Question: Ok.... so I made a quick diagram to sorta explain what I'm hoping to accomplish. Sadly math is not my forte and I'm hoping one of you wizards can give me the correct formulas :) This is for a c++ program, but really I'm looking for the formulas rather than c++ code.

Ok, now basically, the red circle is our 0,0 point, where I'm standing. The blue circle is 300 units above us and at what I would assume is a 0 degree's angle. I want to know, how I can find a find the x,y for a point in this chart using the angle of my choice as well as a certain distance of my choice.
I would want to know how to find the x,y of the green circle which is lets say 225 degrees and 500 units away.
So I assume I have to figure out a way to transpose a circle that is 500 units away from 0,0 at all points than pick a place on that circle based on the angle I want? But yeah no idea where to go from there.
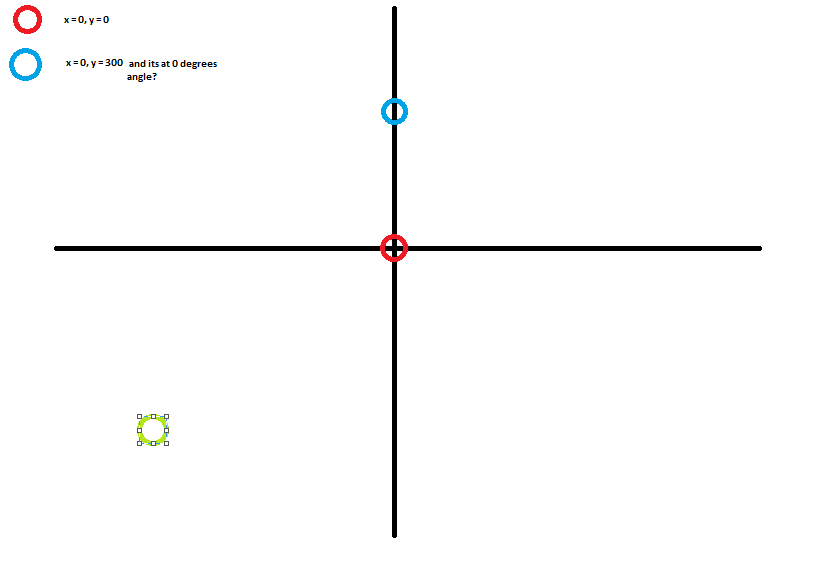
Answer: A point on a plane can be expressed in two main mathematical representations, cartesian (thus 'x,y') and polar : using a distance from the center and an angle. Typically 'r' and a greek letter, but let's use 'w'.
## Definitions
Under common conventions, r is the distance from the center (0,0) to your point, and
angles are measured going counterclockwise (for positive values, clockwise for negative), with the 0 being the horizontal on the right hand side.
## Remarks
Note a few things about angles in polar representations :
- angles can be expressed with radians as well, with p being the same angle as 180deg, thus p/2 90deg and so on. p=3.14 (approx.) is defined by 2p=the perimeter of a circle of radius 1.- angles can be represented modulo a full circle. A full circle is either 2p or 360deg, thus +90deg is the same as -270deg, and +180deg and -180deg are the same, as well as 3p/4 and -5p/4, 2p and 0, 360deg and 0deg, etc. You can consider angles between [-p,p] (that is [-180,180]) or [0,2p] (i.e. [0,360]), or not restrain them at all, it doesn't matter.- when your point is in the center (r=0) then the angle w is not really defined.- r is by definition always positive. If r is negative, you can change its sign and add half a turn (p or 180deg) to get coordinates for the same point.
## Points on your graph
- red : x=0, y=0 or r=0 w= any value- blue : x=0, y=300 or r=300 and w=90deg- green : x=-400, y=-400 or r=-565 and w=225deg (approximate values, I didn't do the actual measurements)
Note that for the blue point you can have w=-270deg, and for the green w=-135deg, etc.
## Going from one representation to the other
Finally, you need trigonometry formulas to go back and forth between representations. The easier transformation is from polar to cartesian :
'''
x=r*cos(w)
y=r*sin(w)
'''
Since cos2+sin2=1, pythagoras, and so on, you can see that 'x2 + y2 = r2cos2(w) + r2sin2(w) = r2', thus to get r, use :
'''
r=sqrt(x2+y2)
'''
And finally to get the angle, we use 'cos/sin = tan' where tan is another trigonometry function. From 'y/x = r sin(w) / (r cos(w)) = tan(w)', you get :
'''
w = arctan(y/x) [mod p]
'''
tan is a function modulo p, instead of 2p. arctan simply means the inverse of the function tan, and is sometimes written tan^-1 or atan.
By inverting the tangent, you get a result betweeen -p/2 and p/2 (or -90deg and 90deg) : you need to eventually add p to your result. This is done for angles between [p/2,p] and [-p,p/2] ([90,180] and [-180,-90]). These values are caracterized by the sign of the cos : since 'x = r cos(w)' you know x is negative on all these angles. Try looking where these angles are on your graph, it's really straightforward. Thus :
'''
w = arctan(y/x) + (p if x < 0)
'''
Finally, you can not divide by x if it is 0. In that corner case, you have
- if y > 0, 'w = p/2'- if y < 0, 'w = -p/2'